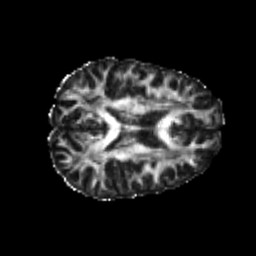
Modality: FA
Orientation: axial
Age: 20
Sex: male
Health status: healthy
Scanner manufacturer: philips
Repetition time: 7.395 s
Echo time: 0.08599 s